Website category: game
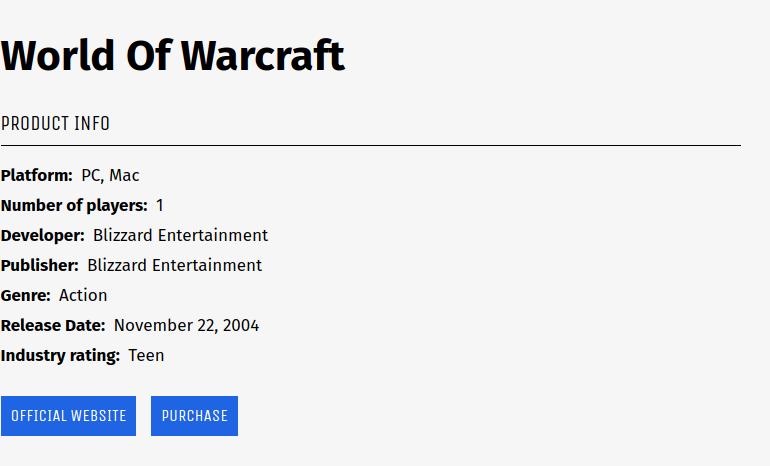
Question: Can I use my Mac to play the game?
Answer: yes

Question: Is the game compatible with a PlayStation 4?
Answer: no

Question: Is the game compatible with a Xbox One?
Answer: no

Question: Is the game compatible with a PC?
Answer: yes

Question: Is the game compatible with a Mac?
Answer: yes